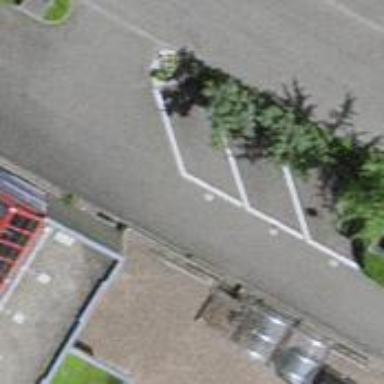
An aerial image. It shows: Street-side parking area with diagonal orientation.